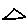
Label: triangle